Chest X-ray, AP view. Patient: 9 years old, sex M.
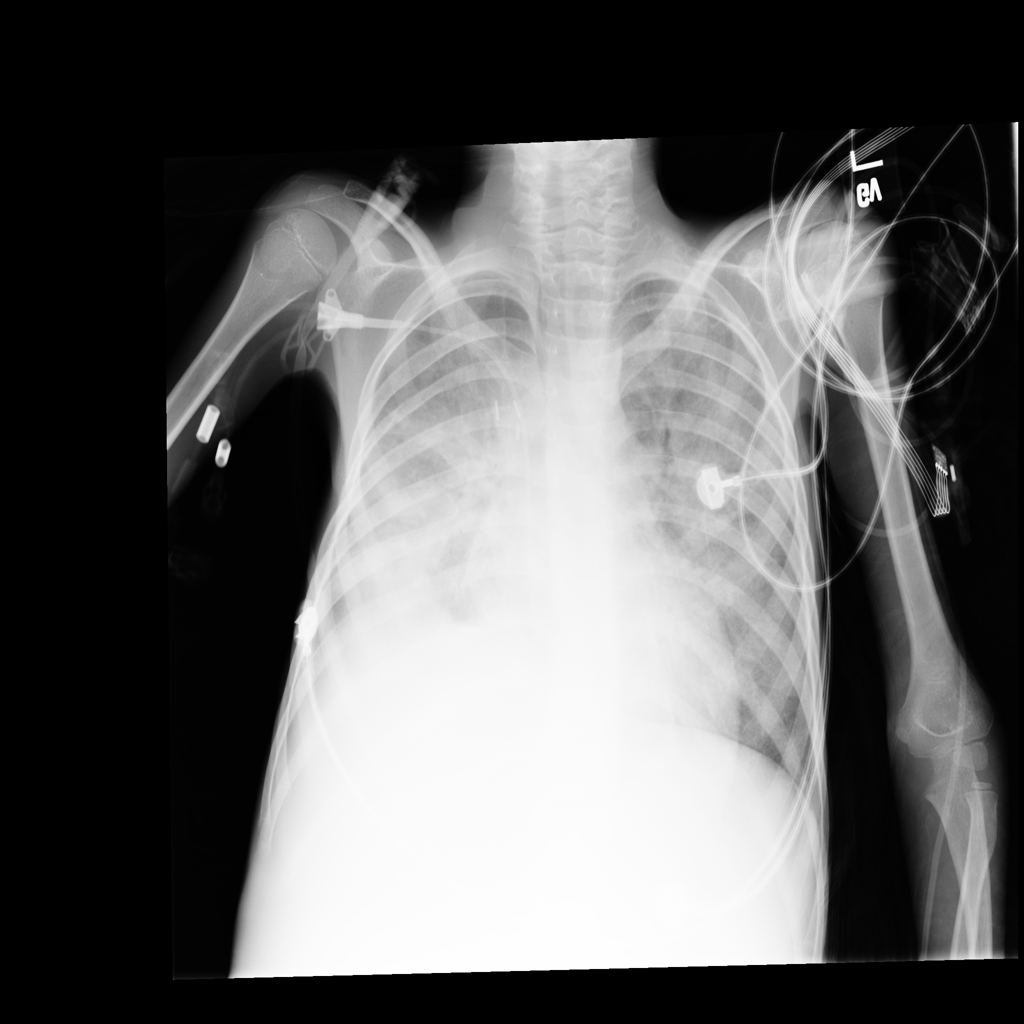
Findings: Pneumonia